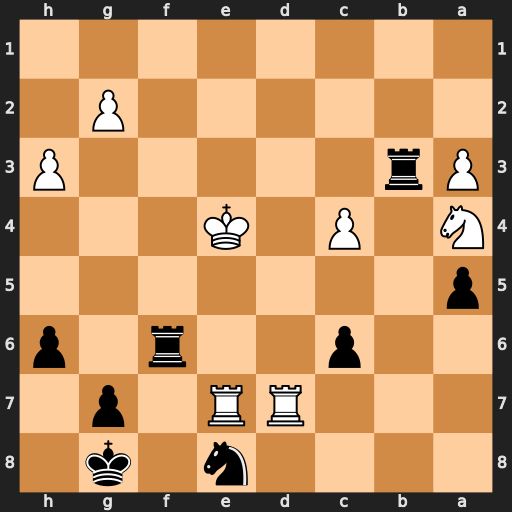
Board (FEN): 4n1k1/3RR1p1/2p2r1p/p7/N1P1K3/Pr5P/6P1/8
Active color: b
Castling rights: -
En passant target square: -
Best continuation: Nd6+ Kd4 Nf5+ Kc5 Nxe7